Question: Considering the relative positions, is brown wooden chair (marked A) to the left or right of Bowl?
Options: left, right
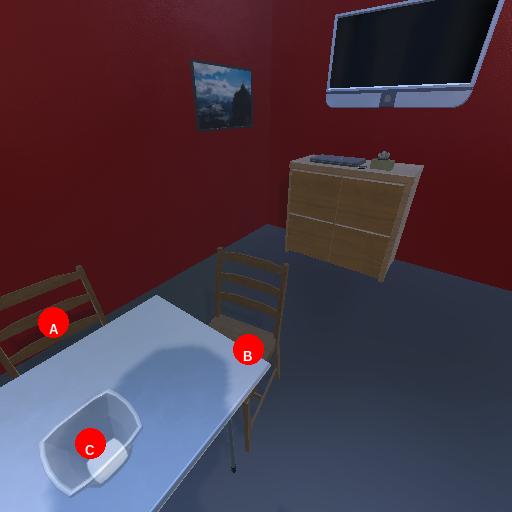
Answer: left